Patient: sex M, age 73
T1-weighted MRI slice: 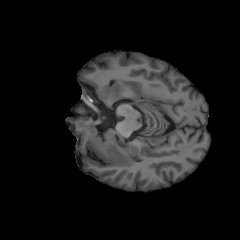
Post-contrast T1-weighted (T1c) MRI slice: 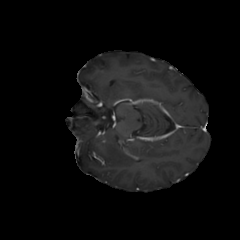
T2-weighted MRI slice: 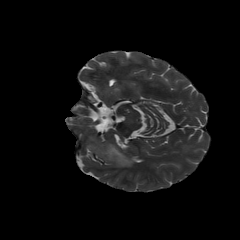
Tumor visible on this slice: yes
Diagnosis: Glioblastoma, IDH-wildtype
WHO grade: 4